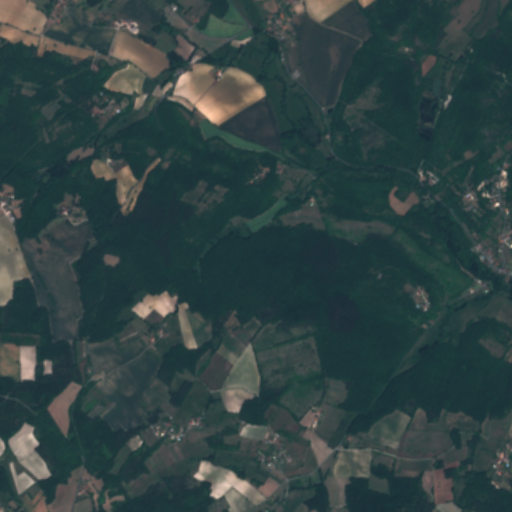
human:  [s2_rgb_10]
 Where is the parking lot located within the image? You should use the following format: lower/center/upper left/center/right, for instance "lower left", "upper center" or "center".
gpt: The parking lot is located in the upper center of the image.
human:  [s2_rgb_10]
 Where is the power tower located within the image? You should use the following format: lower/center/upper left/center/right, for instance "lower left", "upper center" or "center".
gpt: There is no power tower in the image.